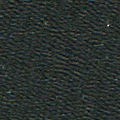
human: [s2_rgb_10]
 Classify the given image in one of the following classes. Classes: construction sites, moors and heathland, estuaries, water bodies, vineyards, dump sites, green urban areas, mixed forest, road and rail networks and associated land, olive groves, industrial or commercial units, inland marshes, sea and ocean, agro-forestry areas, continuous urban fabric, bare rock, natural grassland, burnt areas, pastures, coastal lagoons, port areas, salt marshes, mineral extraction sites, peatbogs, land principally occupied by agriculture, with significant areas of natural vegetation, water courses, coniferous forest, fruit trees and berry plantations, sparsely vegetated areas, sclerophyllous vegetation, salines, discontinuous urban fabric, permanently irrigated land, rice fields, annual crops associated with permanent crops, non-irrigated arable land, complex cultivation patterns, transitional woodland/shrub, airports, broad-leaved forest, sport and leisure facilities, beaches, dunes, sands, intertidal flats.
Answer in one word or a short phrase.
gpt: sea and ocean